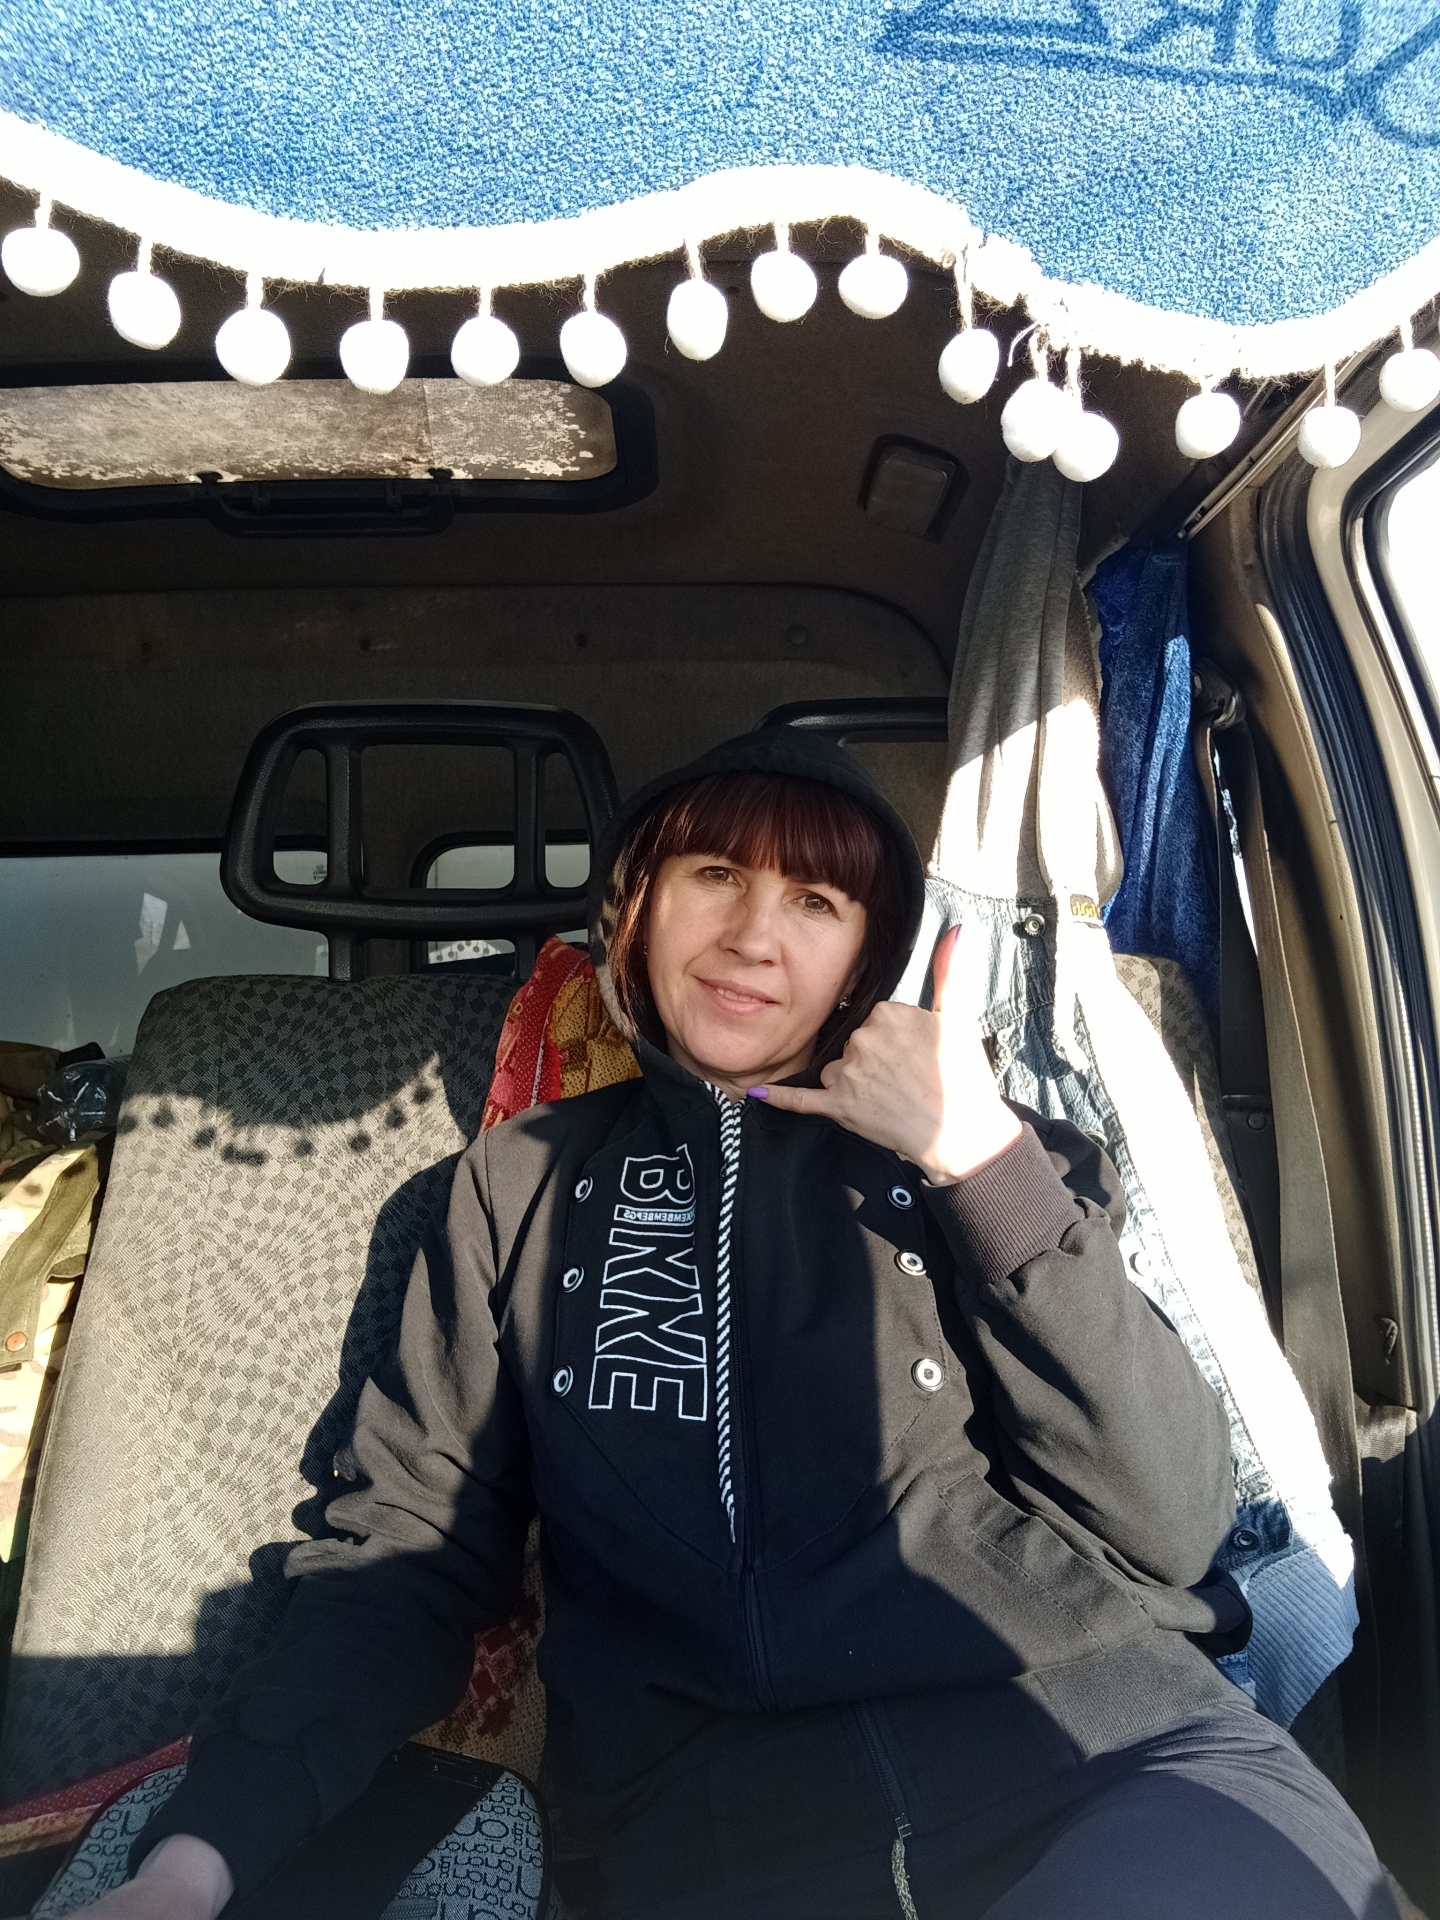
Label: clear